Question: I've been using Opencv with python, I'm using the kalman filter on a rectangle i've got using background subtraction and MOSSE, then on this I'm going to predict the next location with another rectangle in a different colour. The prediction output comes out offset too much.

I've edited the different results, the main issue is I'm unsure on the kalman implementation in Opencv as the documentation isn't great, its hard to know what it returns.
This is my Kalman method (I've looked at examples, and I understand the basics, but I've assumed this should work to be honest).
'''
kf = cv2.KalmanFilter(4, 2)
kf.measurementMatrix = np.array([[1, 0, 0, 0], [0, 1, 0, 0]], np.float32)
kf.transitionMatrix = np.array([[1, 0, 1, 0], [0, 1, 0, 1], [0, 0, 1, 0], [0, 0, 0, 1]], np.float32)
def Estimate(self, coordX, coordY):
measured = np.array([[np.float32(coordX)], [np.float32(coordY)]])
self.kf.correct(measured)
predicted = self.kf.predict()
return predicted
'''
Then per box found I run this
'''
kalmanPredict = Kalman().Estimate(newbox[0],newbox[1])
kalmanPredict[0] = kalmanPredict[0] + newbox[0]
kalmanPredict[1] = kalmanPredict[1] + newbox[1]
p = np.asarray(self.centralize((p1,p2), (kalmanPredict[0],kalmanPredict[1])))
p = np.int0(p)
kpt1 = p[0],p[1]
kpt2 = p[2],p[3]
cv2.rectangle(frame, kpt1, kpt2, (255,0,0),2)
'''
centralize is a method I tested online that just centers the points.
'''
def centralize(self, box, c):
pt1, pt2 = box
xA, yA = pt1
xB, yB = pt2
cx, cy = c
w = xB - xA
h = yB - yA
halfW = int(w/2)
halfH = int(h/2)
xA = cx - halfW
yA = cy - halfH
xB = xA + w
yB = yA + h
return xA, yA, xB, yB
'''
it should take into account position/velocity - but just unsure with these docs, and the resources online. Any help would be much appreciated, thanks.
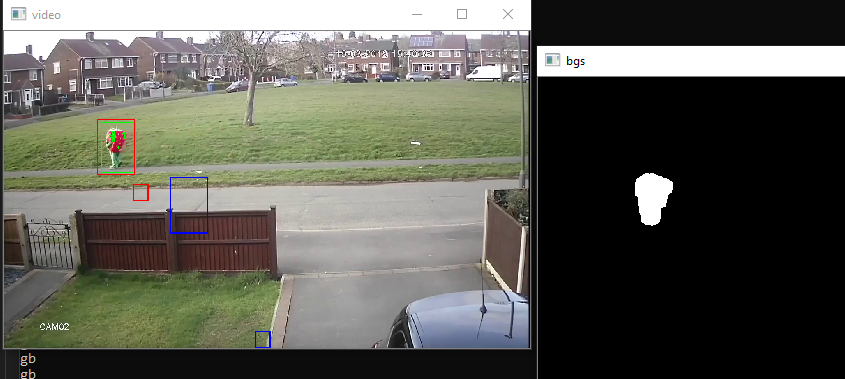
Answer: I think I have solved it, I believe it isn't the center points it returns, it the xy coords of the top left corner of the new rect - so I just addded width and height to the second bounding box x,y coords.
'''
kalmanPredict = Kalman().Estimate(newbox[0],newbox[1])
kalx1 = kalmanPredict[0]
kaly1 = kalmanPredict[1]
kal1 = (kalx1, kaly1)
kalx = kalmanPredict[0] + w
kaly = kalmanPredict[1] + h
kal2 = (kalx, kaly)
cv2.rectangle(frame, kal1, kal2, (255,0,0),2)
'''